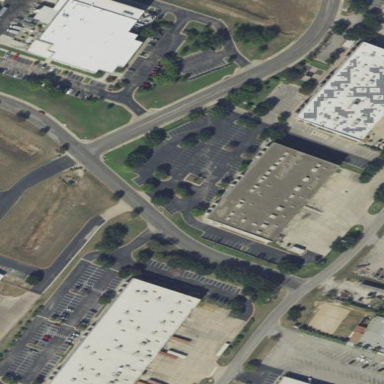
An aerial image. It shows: Industrial building.